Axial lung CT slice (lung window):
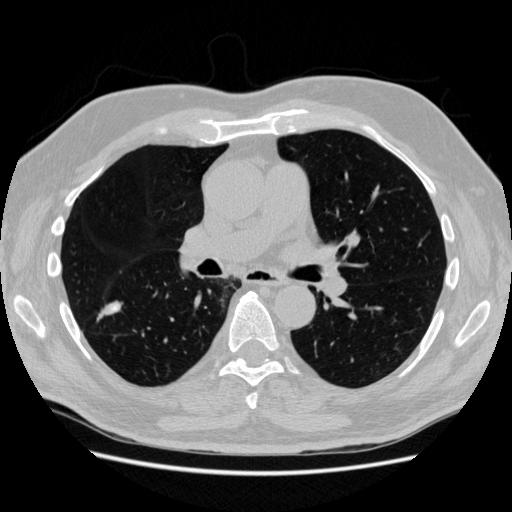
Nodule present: yes
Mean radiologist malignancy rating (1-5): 3.75